Field crop: maize
Growth stage: 2
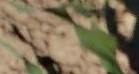
Species: maize